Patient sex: F
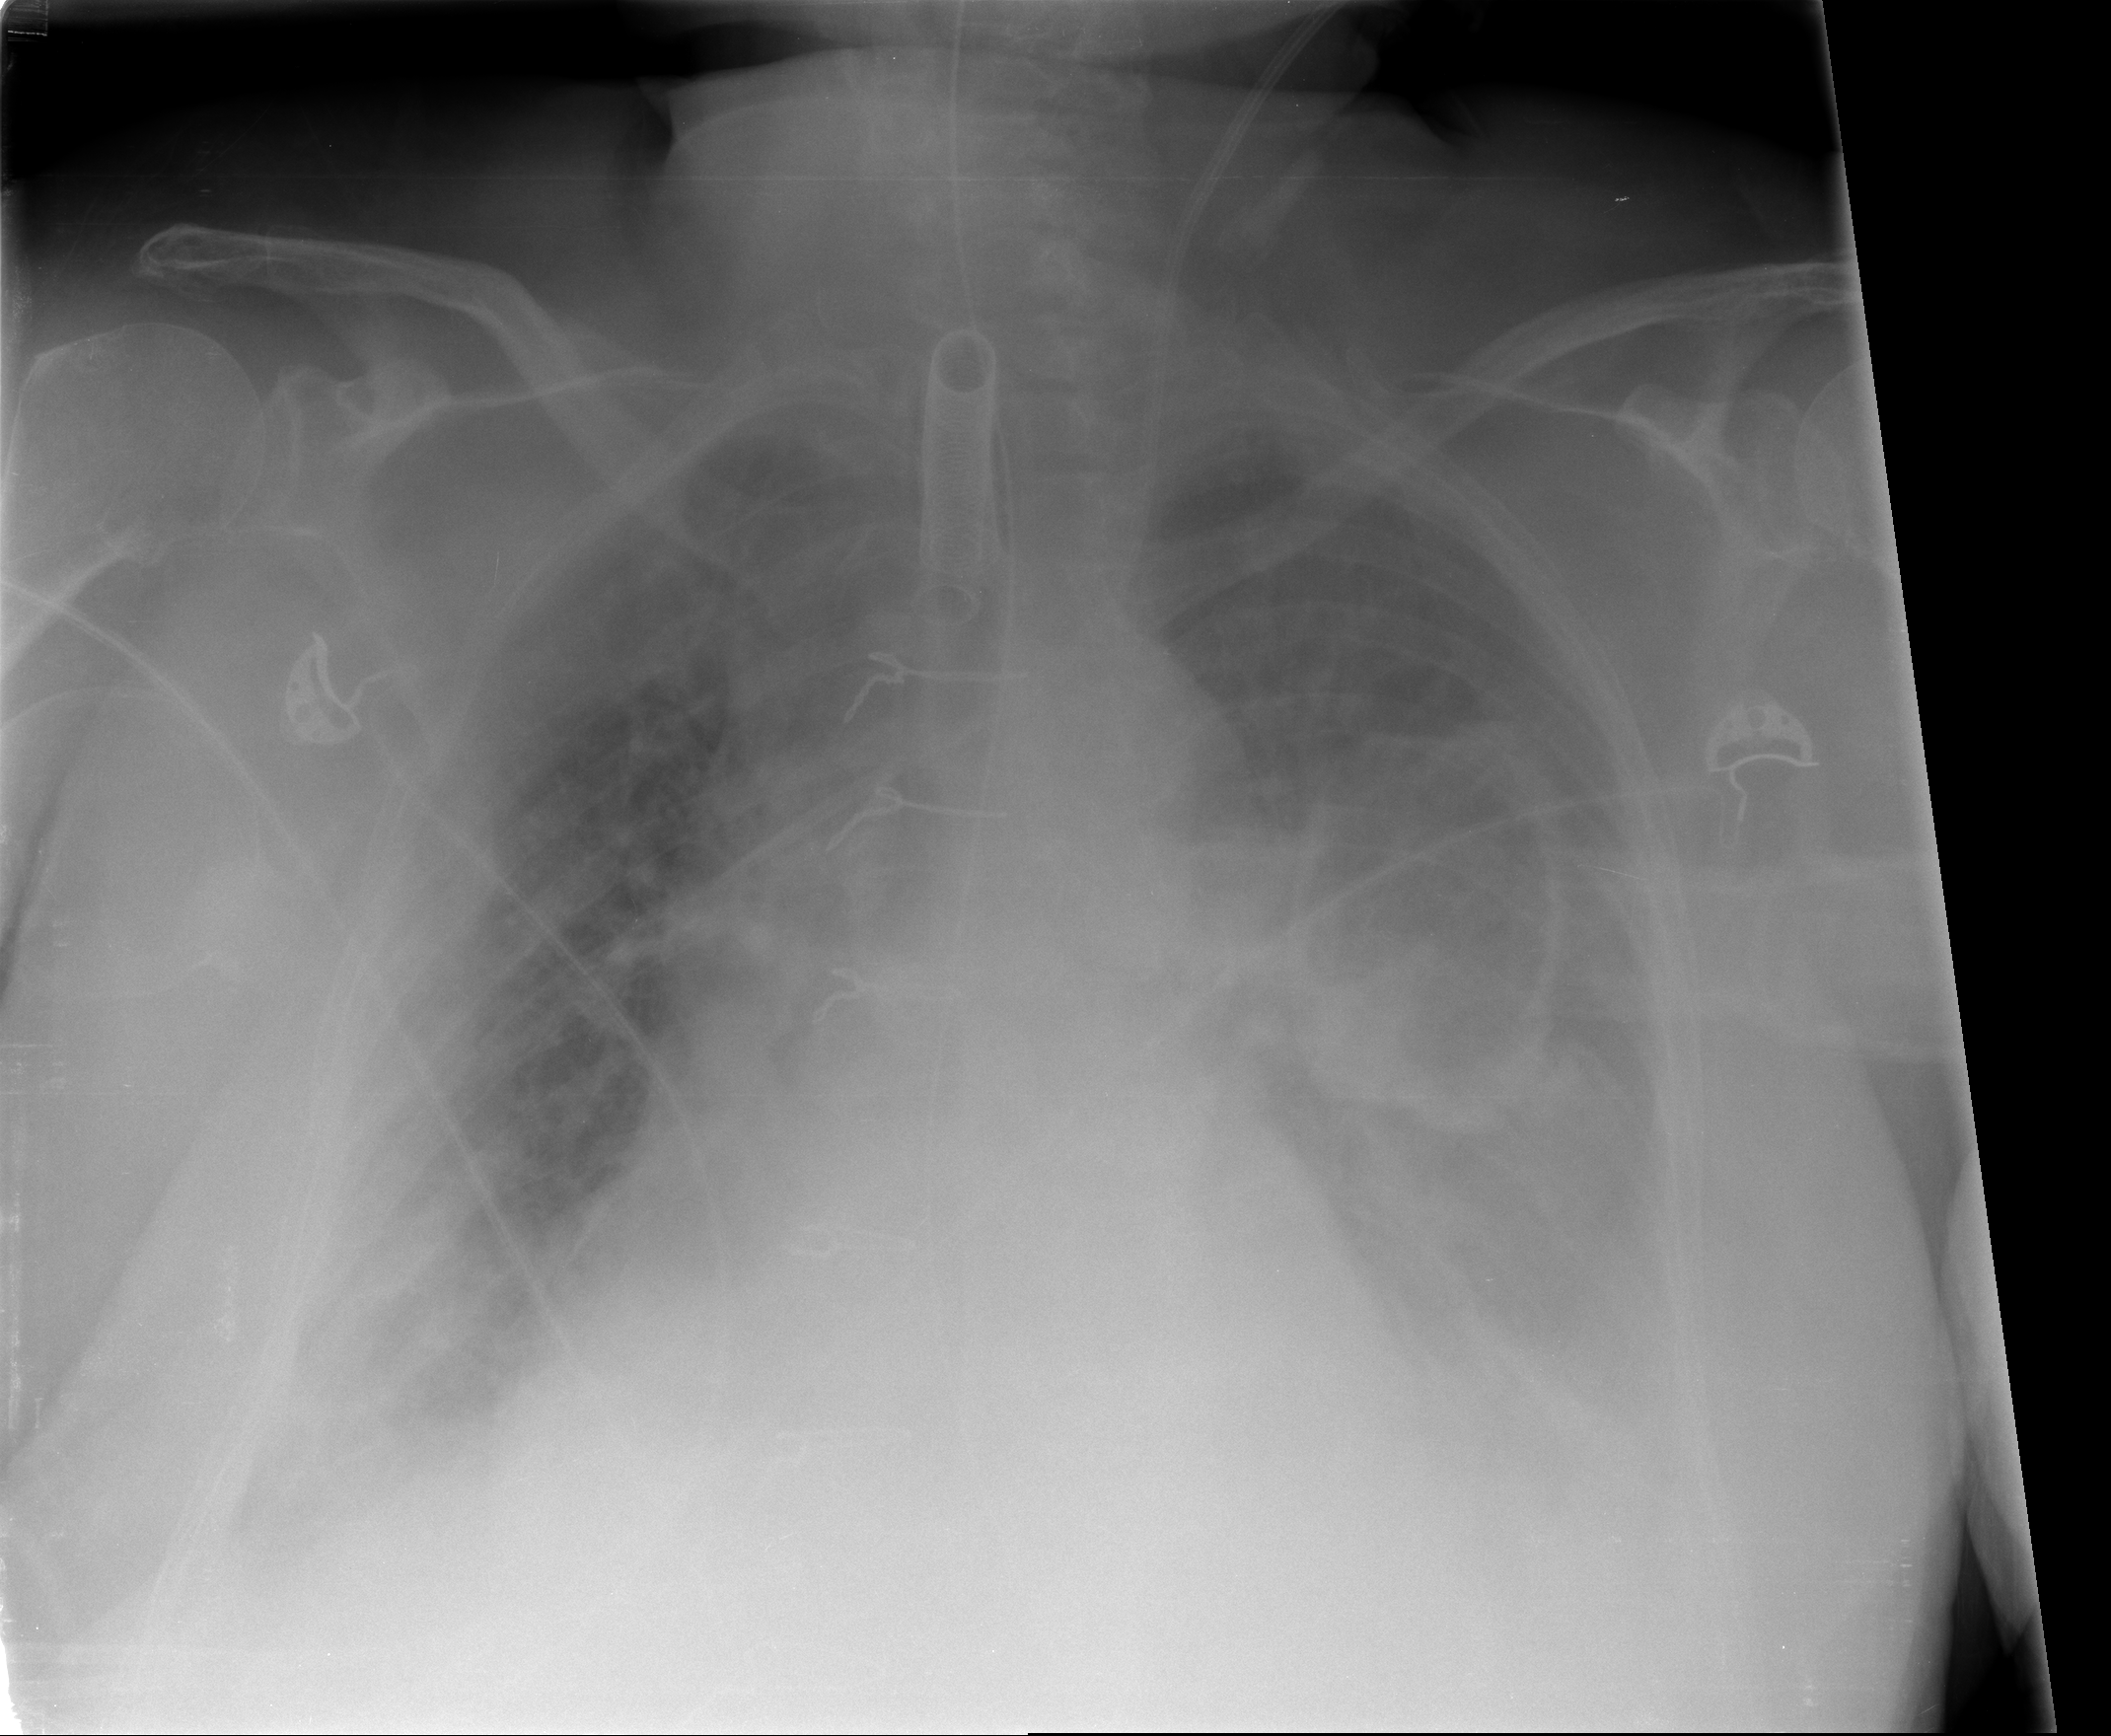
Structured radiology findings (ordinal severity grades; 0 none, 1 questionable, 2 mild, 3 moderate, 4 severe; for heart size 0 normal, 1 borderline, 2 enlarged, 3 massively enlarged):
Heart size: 2
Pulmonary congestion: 2
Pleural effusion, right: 3
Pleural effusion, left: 3
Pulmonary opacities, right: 2
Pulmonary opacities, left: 2
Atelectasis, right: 3
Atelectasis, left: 3